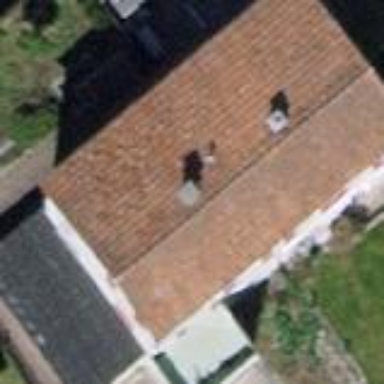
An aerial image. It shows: Semi-detached house with gabled roof.